Breast ultrasound image
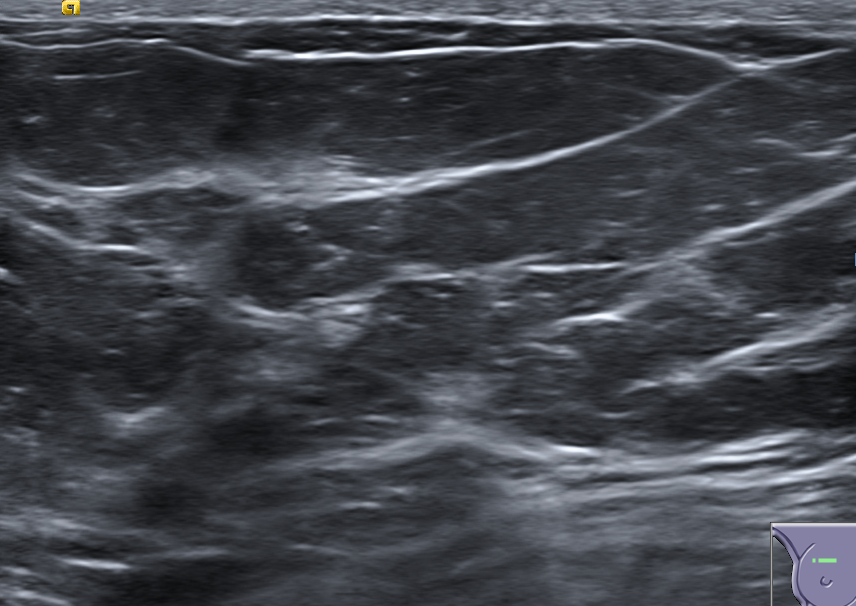
Diagnosis: normal